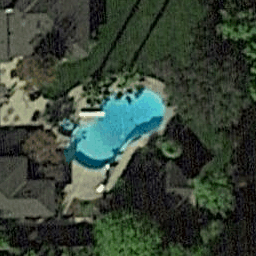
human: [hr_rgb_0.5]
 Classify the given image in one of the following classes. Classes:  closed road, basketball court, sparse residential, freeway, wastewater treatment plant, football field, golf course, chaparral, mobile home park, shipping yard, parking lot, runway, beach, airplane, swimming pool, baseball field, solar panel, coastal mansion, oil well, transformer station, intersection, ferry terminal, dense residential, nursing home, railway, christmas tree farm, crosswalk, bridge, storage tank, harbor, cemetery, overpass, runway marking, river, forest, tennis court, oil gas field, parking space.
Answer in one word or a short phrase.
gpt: swimming pool